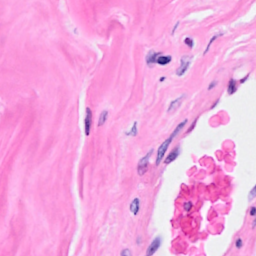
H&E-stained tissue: Breast